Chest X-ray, PA view. Patient: 43 years old, sex F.
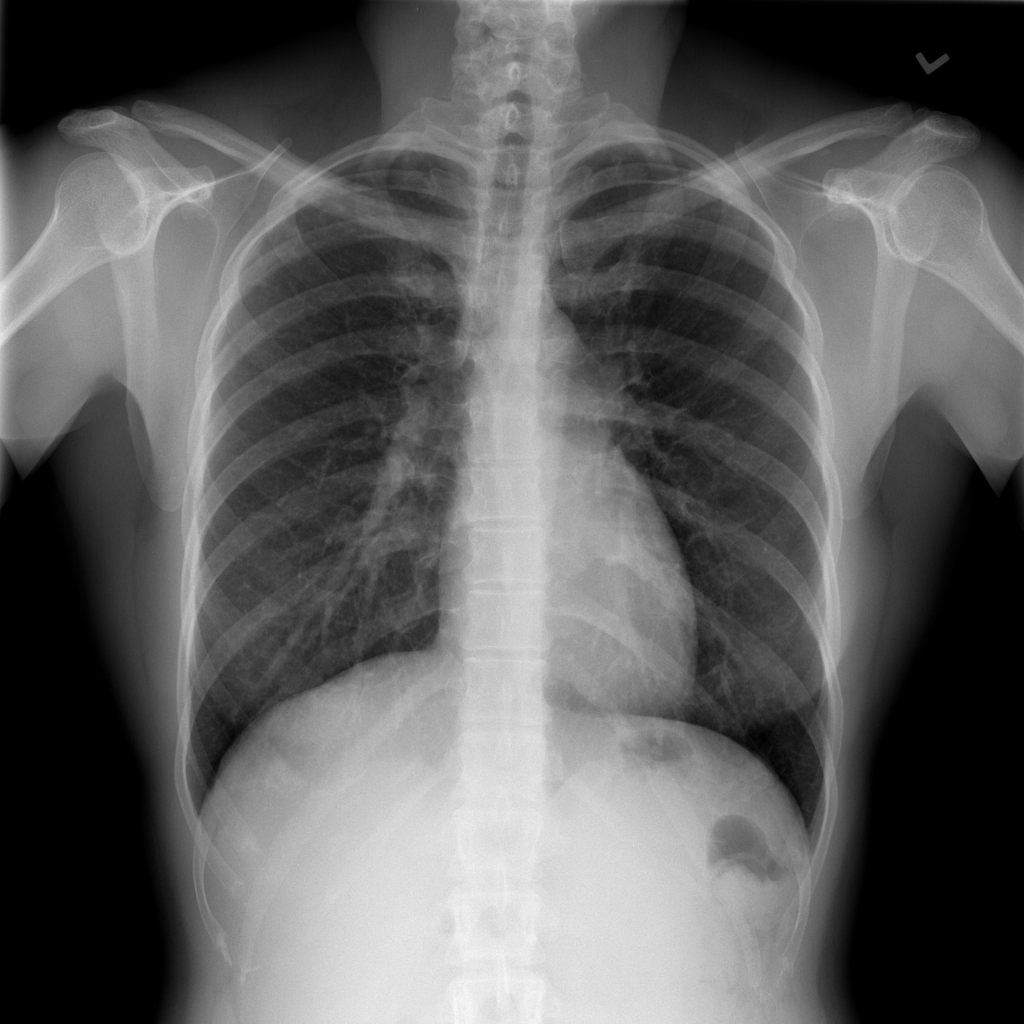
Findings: No Finding